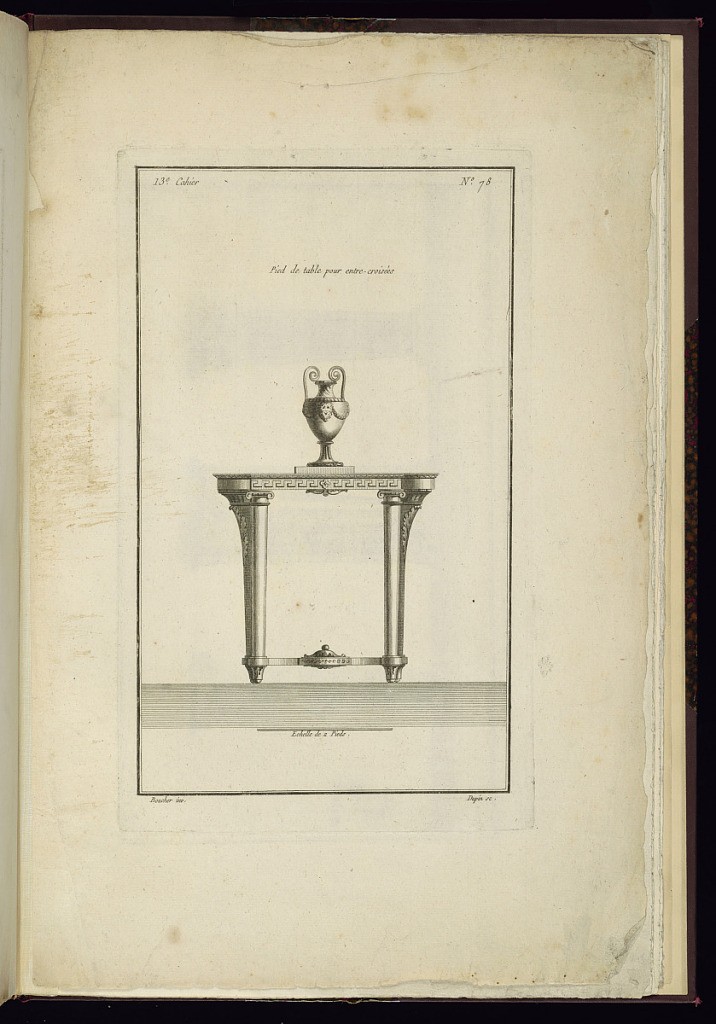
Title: Pied de table pour entre-croisées
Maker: Juste-François Boucher, French, 1736 – 1782
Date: ca. 1775
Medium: Engraving on off white laid paper
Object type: Print
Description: Design for an entryway table. The table is decorated with ornament motifs including Greek key pattern, lamb tongue, rosettes, ionic capitals,and acanthus leaves. The table is topped with a vase. The plate is signed